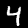
Digit: 4